Aerial crown-view tile of a tropical tree (Barro Colorado Island, Panama), acquired 20250616:
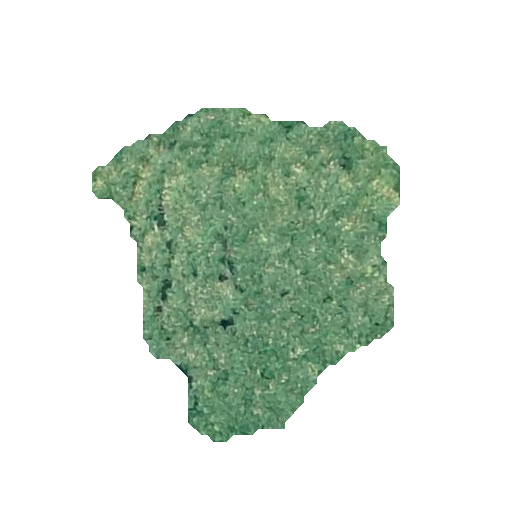
Species: Jacaranda copaia
GBIF accepted scientific name: Jacaranda copaia
Crown area: 100.577 m²